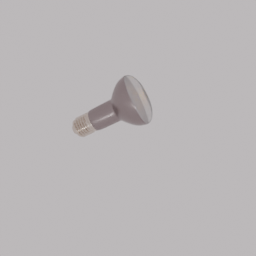
Label: lighting